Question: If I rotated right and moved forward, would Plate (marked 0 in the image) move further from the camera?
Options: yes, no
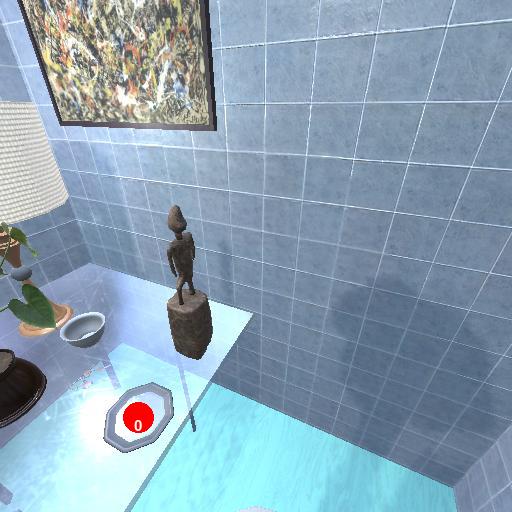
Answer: yes